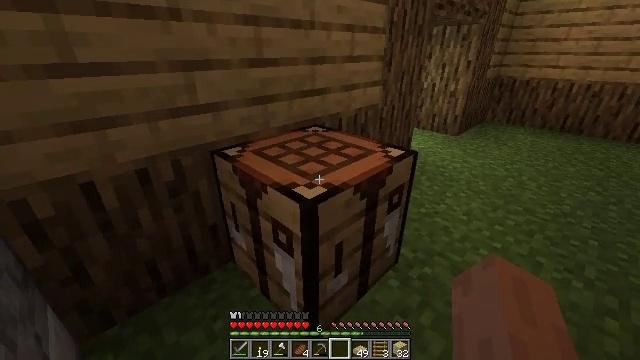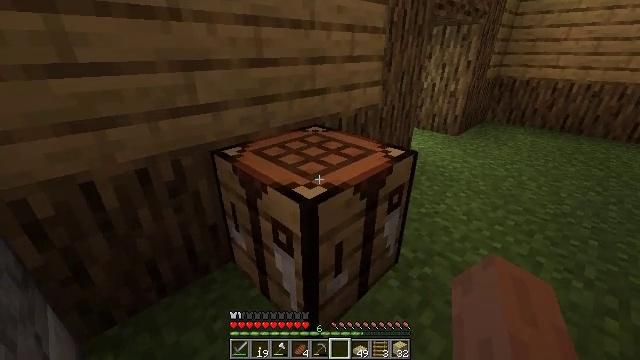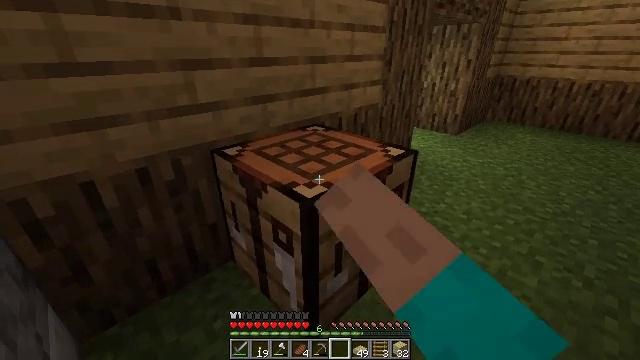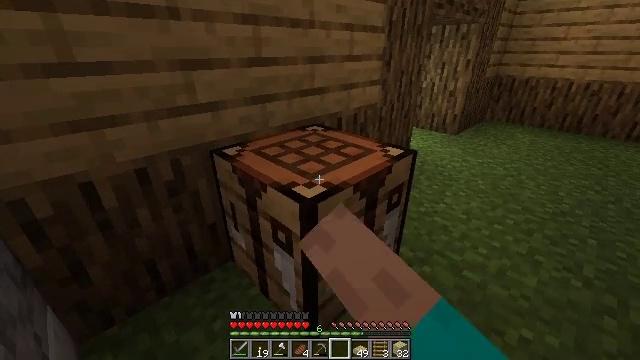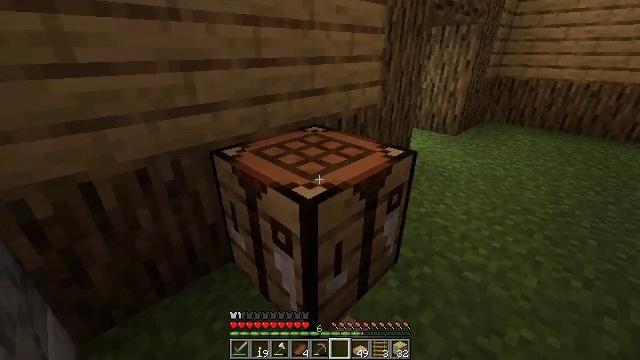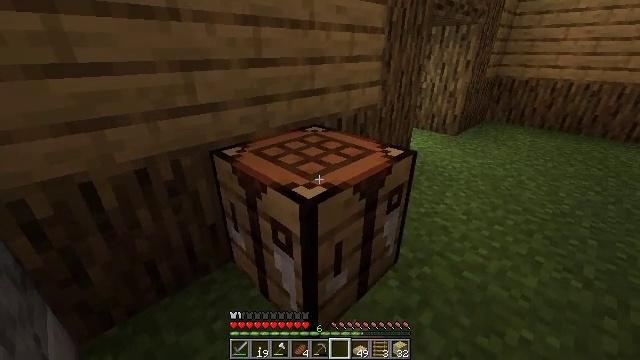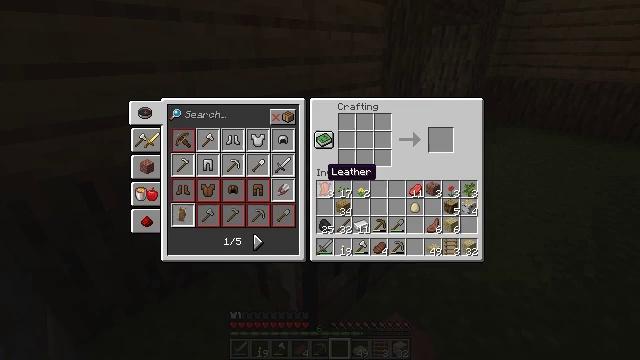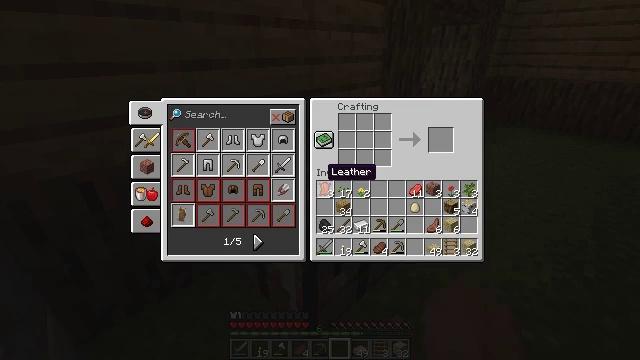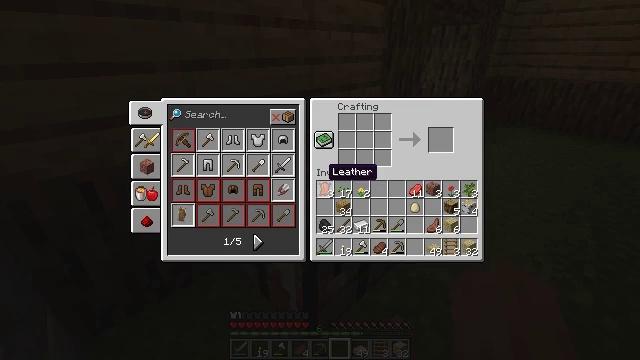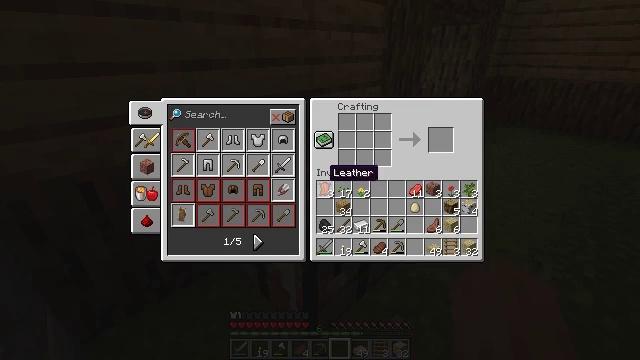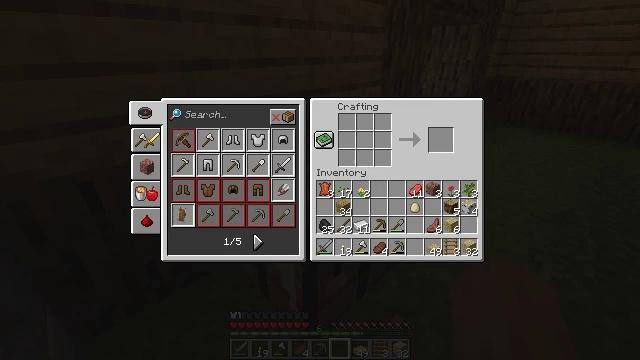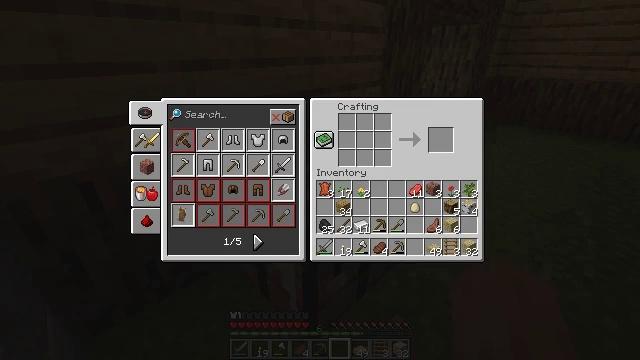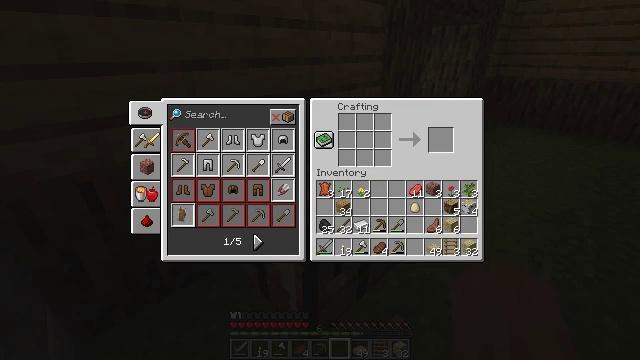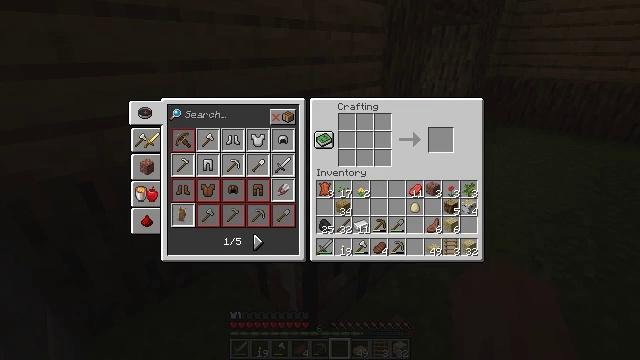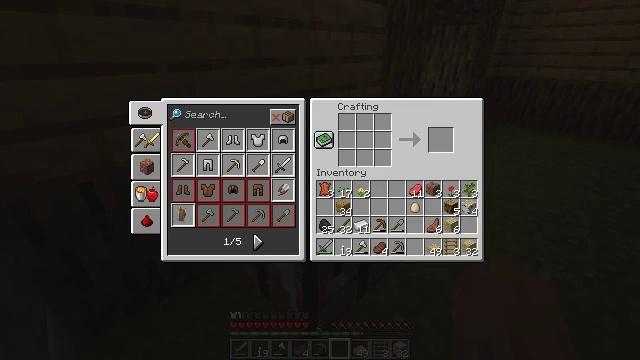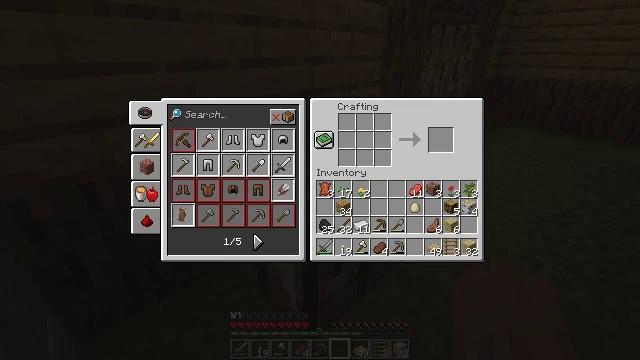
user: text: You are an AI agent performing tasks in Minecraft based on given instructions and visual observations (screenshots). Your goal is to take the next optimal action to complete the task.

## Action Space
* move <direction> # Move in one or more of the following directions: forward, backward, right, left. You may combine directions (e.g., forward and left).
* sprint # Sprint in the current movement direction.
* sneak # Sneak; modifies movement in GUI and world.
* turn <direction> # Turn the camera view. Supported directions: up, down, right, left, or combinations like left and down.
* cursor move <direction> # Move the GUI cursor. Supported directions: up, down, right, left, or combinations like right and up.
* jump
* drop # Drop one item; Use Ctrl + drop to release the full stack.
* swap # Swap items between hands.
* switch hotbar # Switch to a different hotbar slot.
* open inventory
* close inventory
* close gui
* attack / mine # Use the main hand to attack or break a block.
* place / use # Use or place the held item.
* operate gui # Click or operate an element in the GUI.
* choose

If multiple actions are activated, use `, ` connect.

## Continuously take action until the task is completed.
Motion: motion action
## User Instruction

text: Create a birch door with birch planks.
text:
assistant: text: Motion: use / place
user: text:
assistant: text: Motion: use / place
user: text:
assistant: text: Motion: use / place
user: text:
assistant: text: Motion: no_op
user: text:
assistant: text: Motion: no_op
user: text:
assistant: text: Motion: open gui
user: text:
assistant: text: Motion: no_op
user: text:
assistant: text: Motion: no_op
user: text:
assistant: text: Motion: no_op
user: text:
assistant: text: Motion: cursor move up
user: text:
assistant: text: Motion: no_op
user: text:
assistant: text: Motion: no_op
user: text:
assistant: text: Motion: no_op
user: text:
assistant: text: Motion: no_op
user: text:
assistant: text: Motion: no_op
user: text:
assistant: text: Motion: no_op
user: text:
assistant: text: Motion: cursor move right and down
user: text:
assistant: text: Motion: cursor move right and down
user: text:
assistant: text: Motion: cursor move right
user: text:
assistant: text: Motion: cursor move right
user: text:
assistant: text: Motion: cursor move right
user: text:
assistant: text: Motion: cursor move right
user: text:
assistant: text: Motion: no_op
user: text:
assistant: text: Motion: no_op
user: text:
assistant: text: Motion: no_op
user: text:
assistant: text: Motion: no_op
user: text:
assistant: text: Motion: no_op
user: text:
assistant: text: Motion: no_op
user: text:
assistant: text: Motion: no_op
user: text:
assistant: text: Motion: no_op